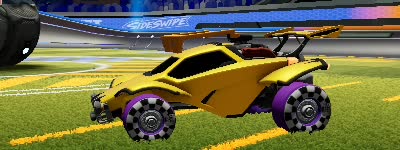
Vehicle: octane